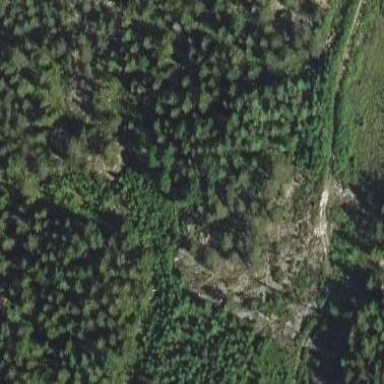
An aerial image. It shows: Beautiful woodland area.